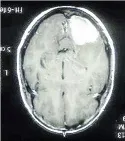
A: On MRI an ovoid mass lesion seen in the right parieto-occipital region measuring 10 x 7 x 4 cm with peritumoral edema.
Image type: radiology (mri)